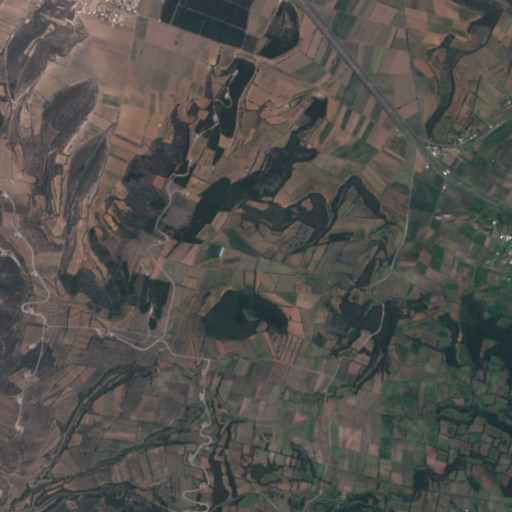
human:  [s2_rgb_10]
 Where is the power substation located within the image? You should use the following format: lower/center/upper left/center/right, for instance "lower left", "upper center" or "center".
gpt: The power substation is located in the center left of the image.
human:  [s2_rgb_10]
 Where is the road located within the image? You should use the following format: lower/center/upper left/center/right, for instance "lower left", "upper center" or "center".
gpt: There is no road in the image.